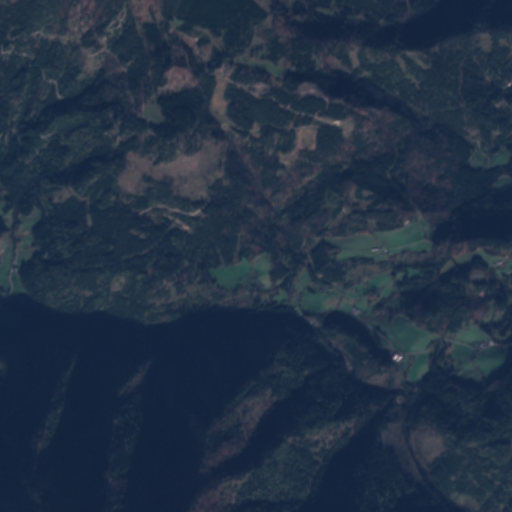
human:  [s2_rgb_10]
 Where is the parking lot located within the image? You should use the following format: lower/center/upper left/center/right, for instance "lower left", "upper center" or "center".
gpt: The parking lot is located in the center left of the image.
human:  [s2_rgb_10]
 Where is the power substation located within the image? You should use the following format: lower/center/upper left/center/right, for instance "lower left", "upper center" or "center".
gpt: The power substation is located in the center right of the image.
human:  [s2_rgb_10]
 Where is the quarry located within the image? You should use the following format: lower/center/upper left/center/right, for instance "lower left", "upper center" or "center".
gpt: The quarry is located in the center of the image.
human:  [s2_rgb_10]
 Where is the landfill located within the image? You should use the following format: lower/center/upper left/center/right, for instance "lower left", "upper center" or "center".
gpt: There is no landfill in the image.